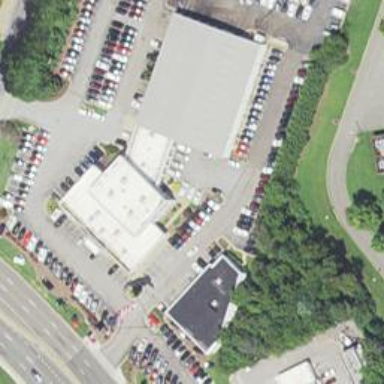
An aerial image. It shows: Building housing car shop.